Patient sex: M
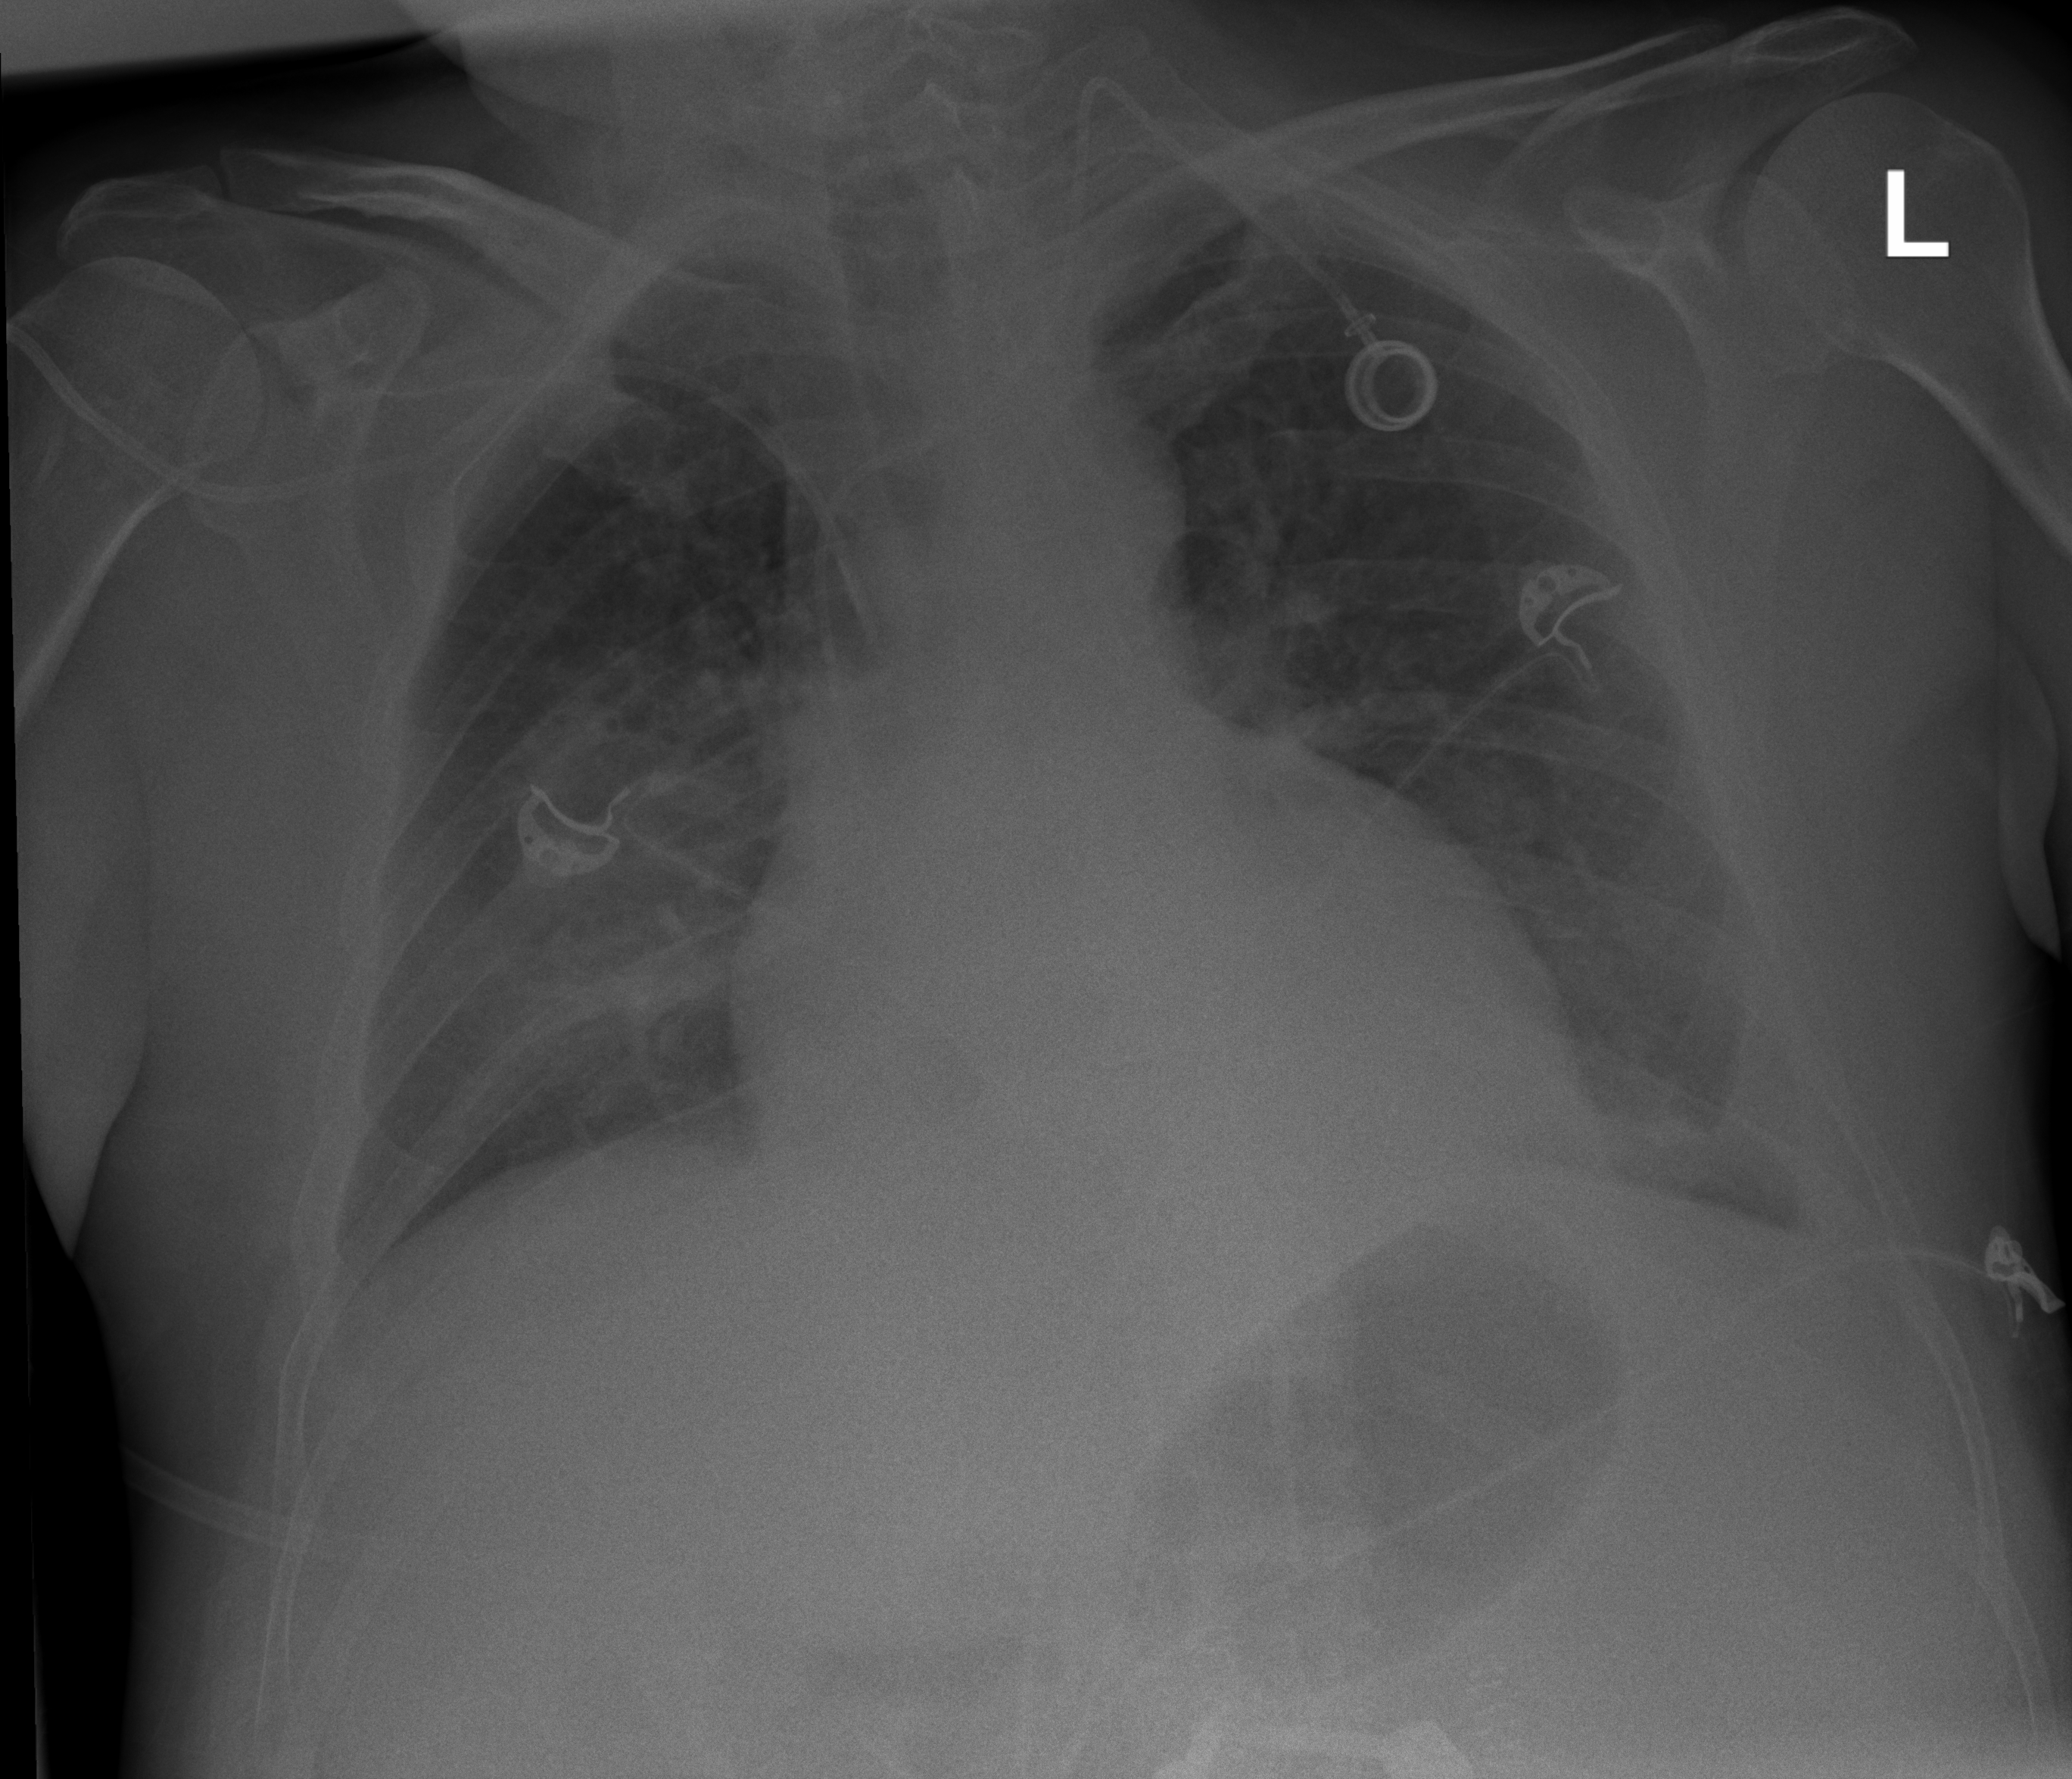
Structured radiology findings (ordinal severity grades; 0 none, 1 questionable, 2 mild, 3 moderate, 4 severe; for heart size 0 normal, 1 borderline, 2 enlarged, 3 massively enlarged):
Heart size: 2
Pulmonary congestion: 2
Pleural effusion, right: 2
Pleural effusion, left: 2
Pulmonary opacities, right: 2
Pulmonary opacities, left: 0
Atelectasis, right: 2
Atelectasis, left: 2